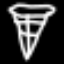
Label: diamond